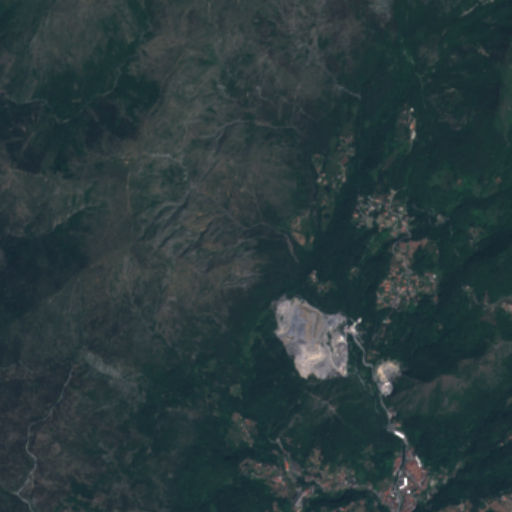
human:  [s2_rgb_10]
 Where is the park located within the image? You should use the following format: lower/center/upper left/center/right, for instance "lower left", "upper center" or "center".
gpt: The park is located in the center right of the image.
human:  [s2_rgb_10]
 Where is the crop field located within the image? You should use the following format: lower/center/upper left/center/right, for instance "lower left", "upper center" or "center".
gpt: There is no crop field in the image.